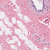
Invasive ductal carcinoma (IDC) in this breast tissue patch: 0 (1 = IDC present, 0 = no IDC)